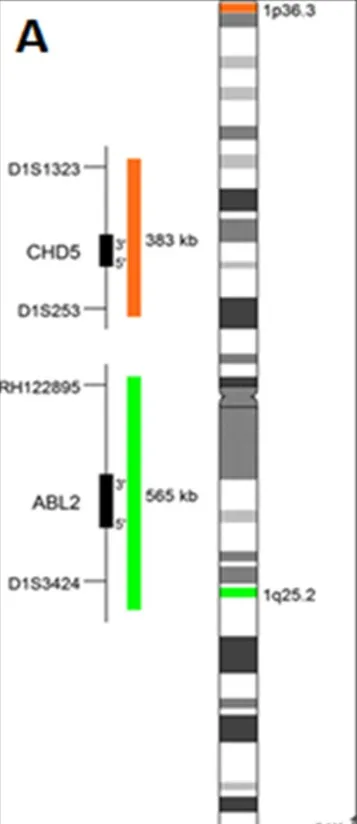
(A,B,C) study of fluorescence in situ hybridization (FISH) in the metaphase showing terminal microdeletion of chromosome 1, short arm (p), lane 6, region 3 (1p36) (arrows).
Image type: pathology (fish)